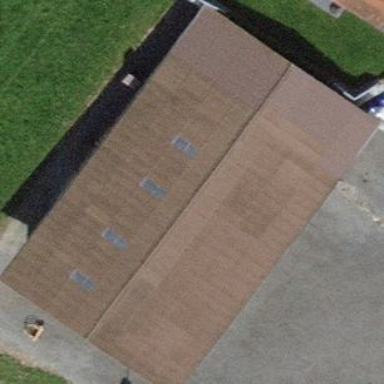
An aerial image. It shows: View of roof of building.